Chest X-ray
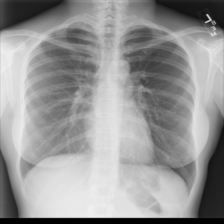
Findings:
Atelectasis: negative
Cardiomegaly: negative
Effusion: negative
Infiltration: negative
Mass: negative
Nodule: negative
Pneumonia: negative
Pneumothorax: negative
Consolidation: negative
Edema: negative
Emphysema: negative
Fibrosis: negative
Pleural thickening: negative
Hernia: negative